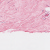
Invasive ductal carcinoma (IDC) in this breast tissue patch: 0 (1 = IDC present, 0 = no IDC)